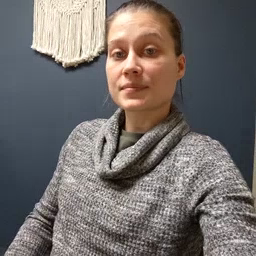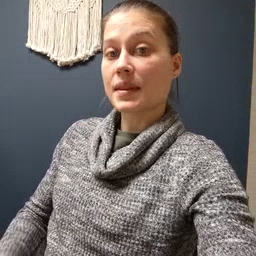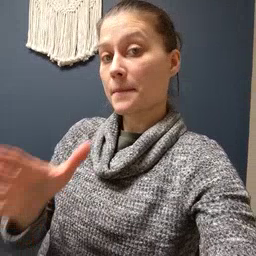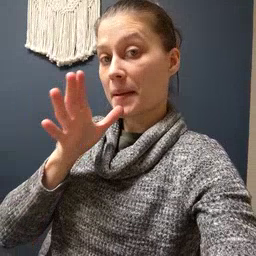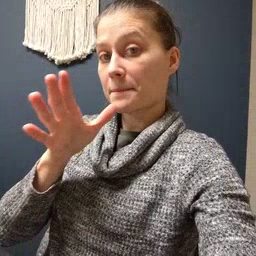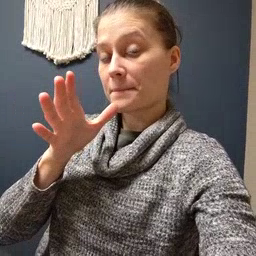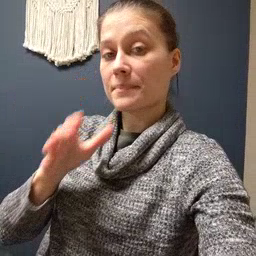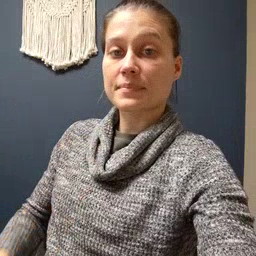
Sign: mom